Question: So I was doing a test for another project and I wanted to connect a 'TableViewController' that had a 'NavigationController' embedded in to a regular 'ViewController' using a segue between a bar button item and the second 'ViewController'. When I control-drag the button to the 'ViewController', I only get the following options:

From what I understand, I should see a long list of items including show and show detail. Even if I connect them with or any other segue, I can't select show or show detail as the type of segue if I select the segue. What am I doing wrong? I have not made modifications to . Thanks!
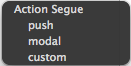
Answer: The new adaptive segue choices, "show", "show detail", and "present modally", and "popover presentation" are only available if you're using size classes. This makes sense because there's no need for the segue to be adaptive if you're not using size classes.